Question: I've been playing with this for the last couple of hours and it's doing my head in.
I finally got my line chart look right but for some reason the colors for the data aren't matching...
Now in my head I presume that the parameter matches the order of the parameter. But it doesn't.
Here's my parameters...
'''
chxl=0:
16th+Oct+2011
23rd+Oct+2011
30th+Oct+2011
6th+Nov+2011
chds=a
chxt=x,y
chs=620x400
cht=lc
chco=3366CC,DC3912,FF9900
chd=t:-1
100,200,300,400
-1
400,300,200,100
-1
36,10,100,100
chdl=Total
Adults
Kids
'''
Here's a picture of the chart. See how is blue on the right hand side but in the line graph it's showing up red. I don't get it.

Am I making sense?
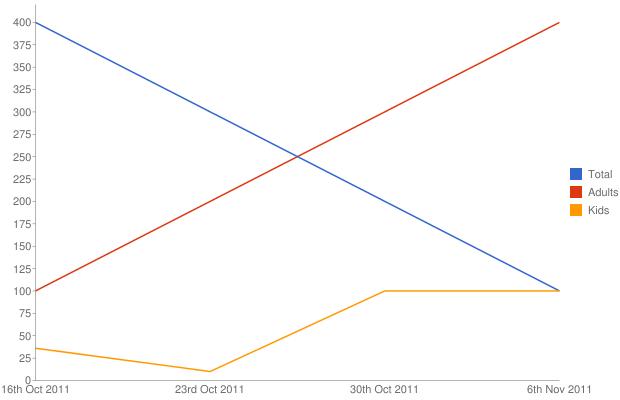
Answer: remove -1 from chd in all three instances.
<URL>